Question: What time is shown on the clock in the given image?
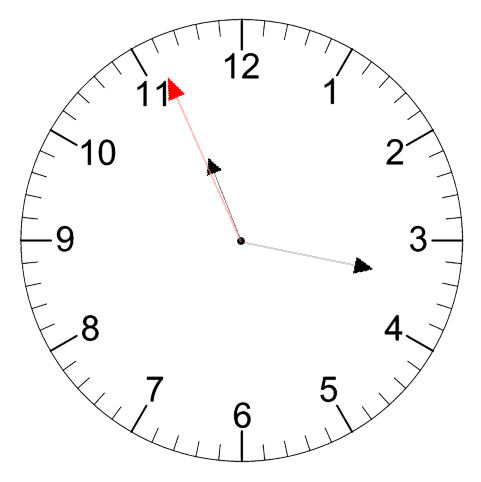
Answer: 11:16:56